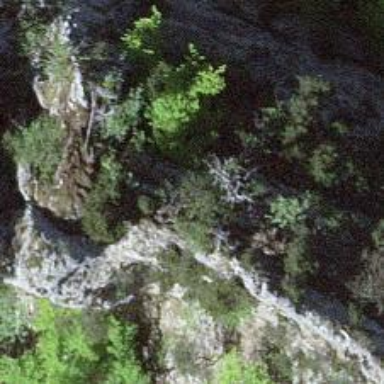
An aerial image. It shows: Natural cliff.